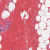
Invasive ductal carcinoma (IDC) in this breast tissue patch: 0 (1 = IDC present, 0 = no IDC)